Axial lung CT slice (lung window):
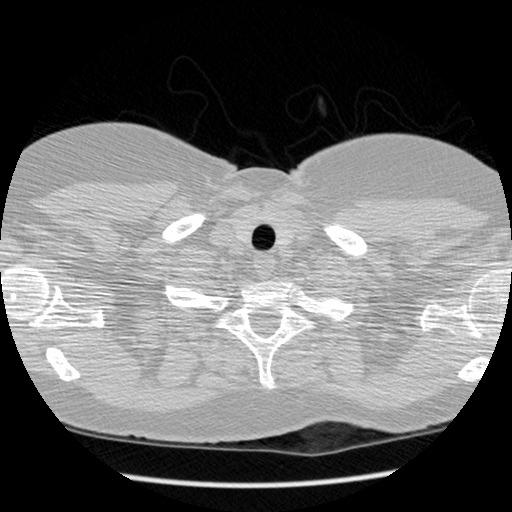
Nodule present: no